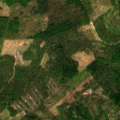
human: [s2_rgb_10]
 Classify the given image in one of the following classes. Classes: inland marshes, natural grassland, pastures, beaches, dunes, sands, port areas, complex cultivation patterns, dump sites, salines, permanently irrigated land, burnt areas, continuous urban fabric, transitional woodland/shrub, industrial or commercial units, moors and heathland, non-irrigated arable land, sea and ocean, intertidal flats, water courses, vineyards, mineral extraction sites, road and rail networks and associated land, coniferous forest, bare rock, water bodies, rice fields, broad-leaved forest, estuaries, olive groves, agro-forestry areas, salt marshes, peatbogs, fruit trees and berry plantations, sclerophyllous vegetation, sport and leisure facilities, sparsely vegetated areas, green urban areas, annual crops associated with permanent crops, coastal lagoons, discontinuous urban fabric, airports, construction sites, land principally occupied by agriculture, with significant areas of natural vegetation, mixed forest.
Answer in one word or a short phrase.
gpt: coniferous forest, mixed forest, transitional woodland/shrub